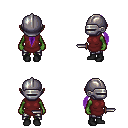
a pixel art fantasy rpg character, female body template, orc, green skin, maroon tunic, metal pants, purple ponytail hairstyle, metal helm, black shoes, dagger, four views (front, back, left, right), 2x2 character sprite sheet, small pixel art, hard edges, no anti-aliasing